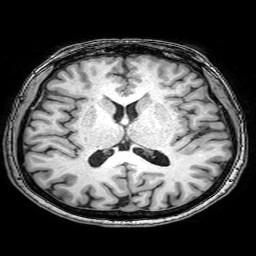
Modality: T1w
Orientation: coronal
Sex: female
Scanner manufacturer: philips
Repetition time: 0.0081 s
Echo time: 0.00371 s